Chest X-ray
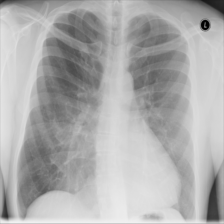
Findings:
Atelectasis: negative
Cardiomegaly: negative
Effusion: negative
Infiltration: negative
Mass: negative
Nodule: negative
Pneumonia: negative
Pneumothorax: negative
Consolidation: negative
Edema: negative
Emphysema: negative
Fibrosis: negative
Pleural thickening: negative
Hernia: negative